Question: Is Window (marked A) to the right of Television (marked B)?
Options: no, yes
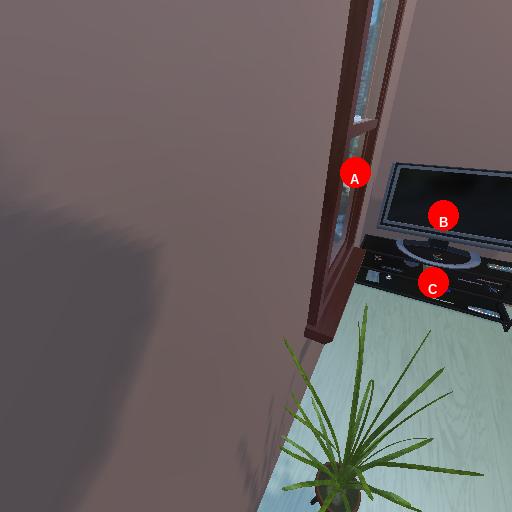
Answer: no